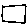
Label: square